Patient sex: M
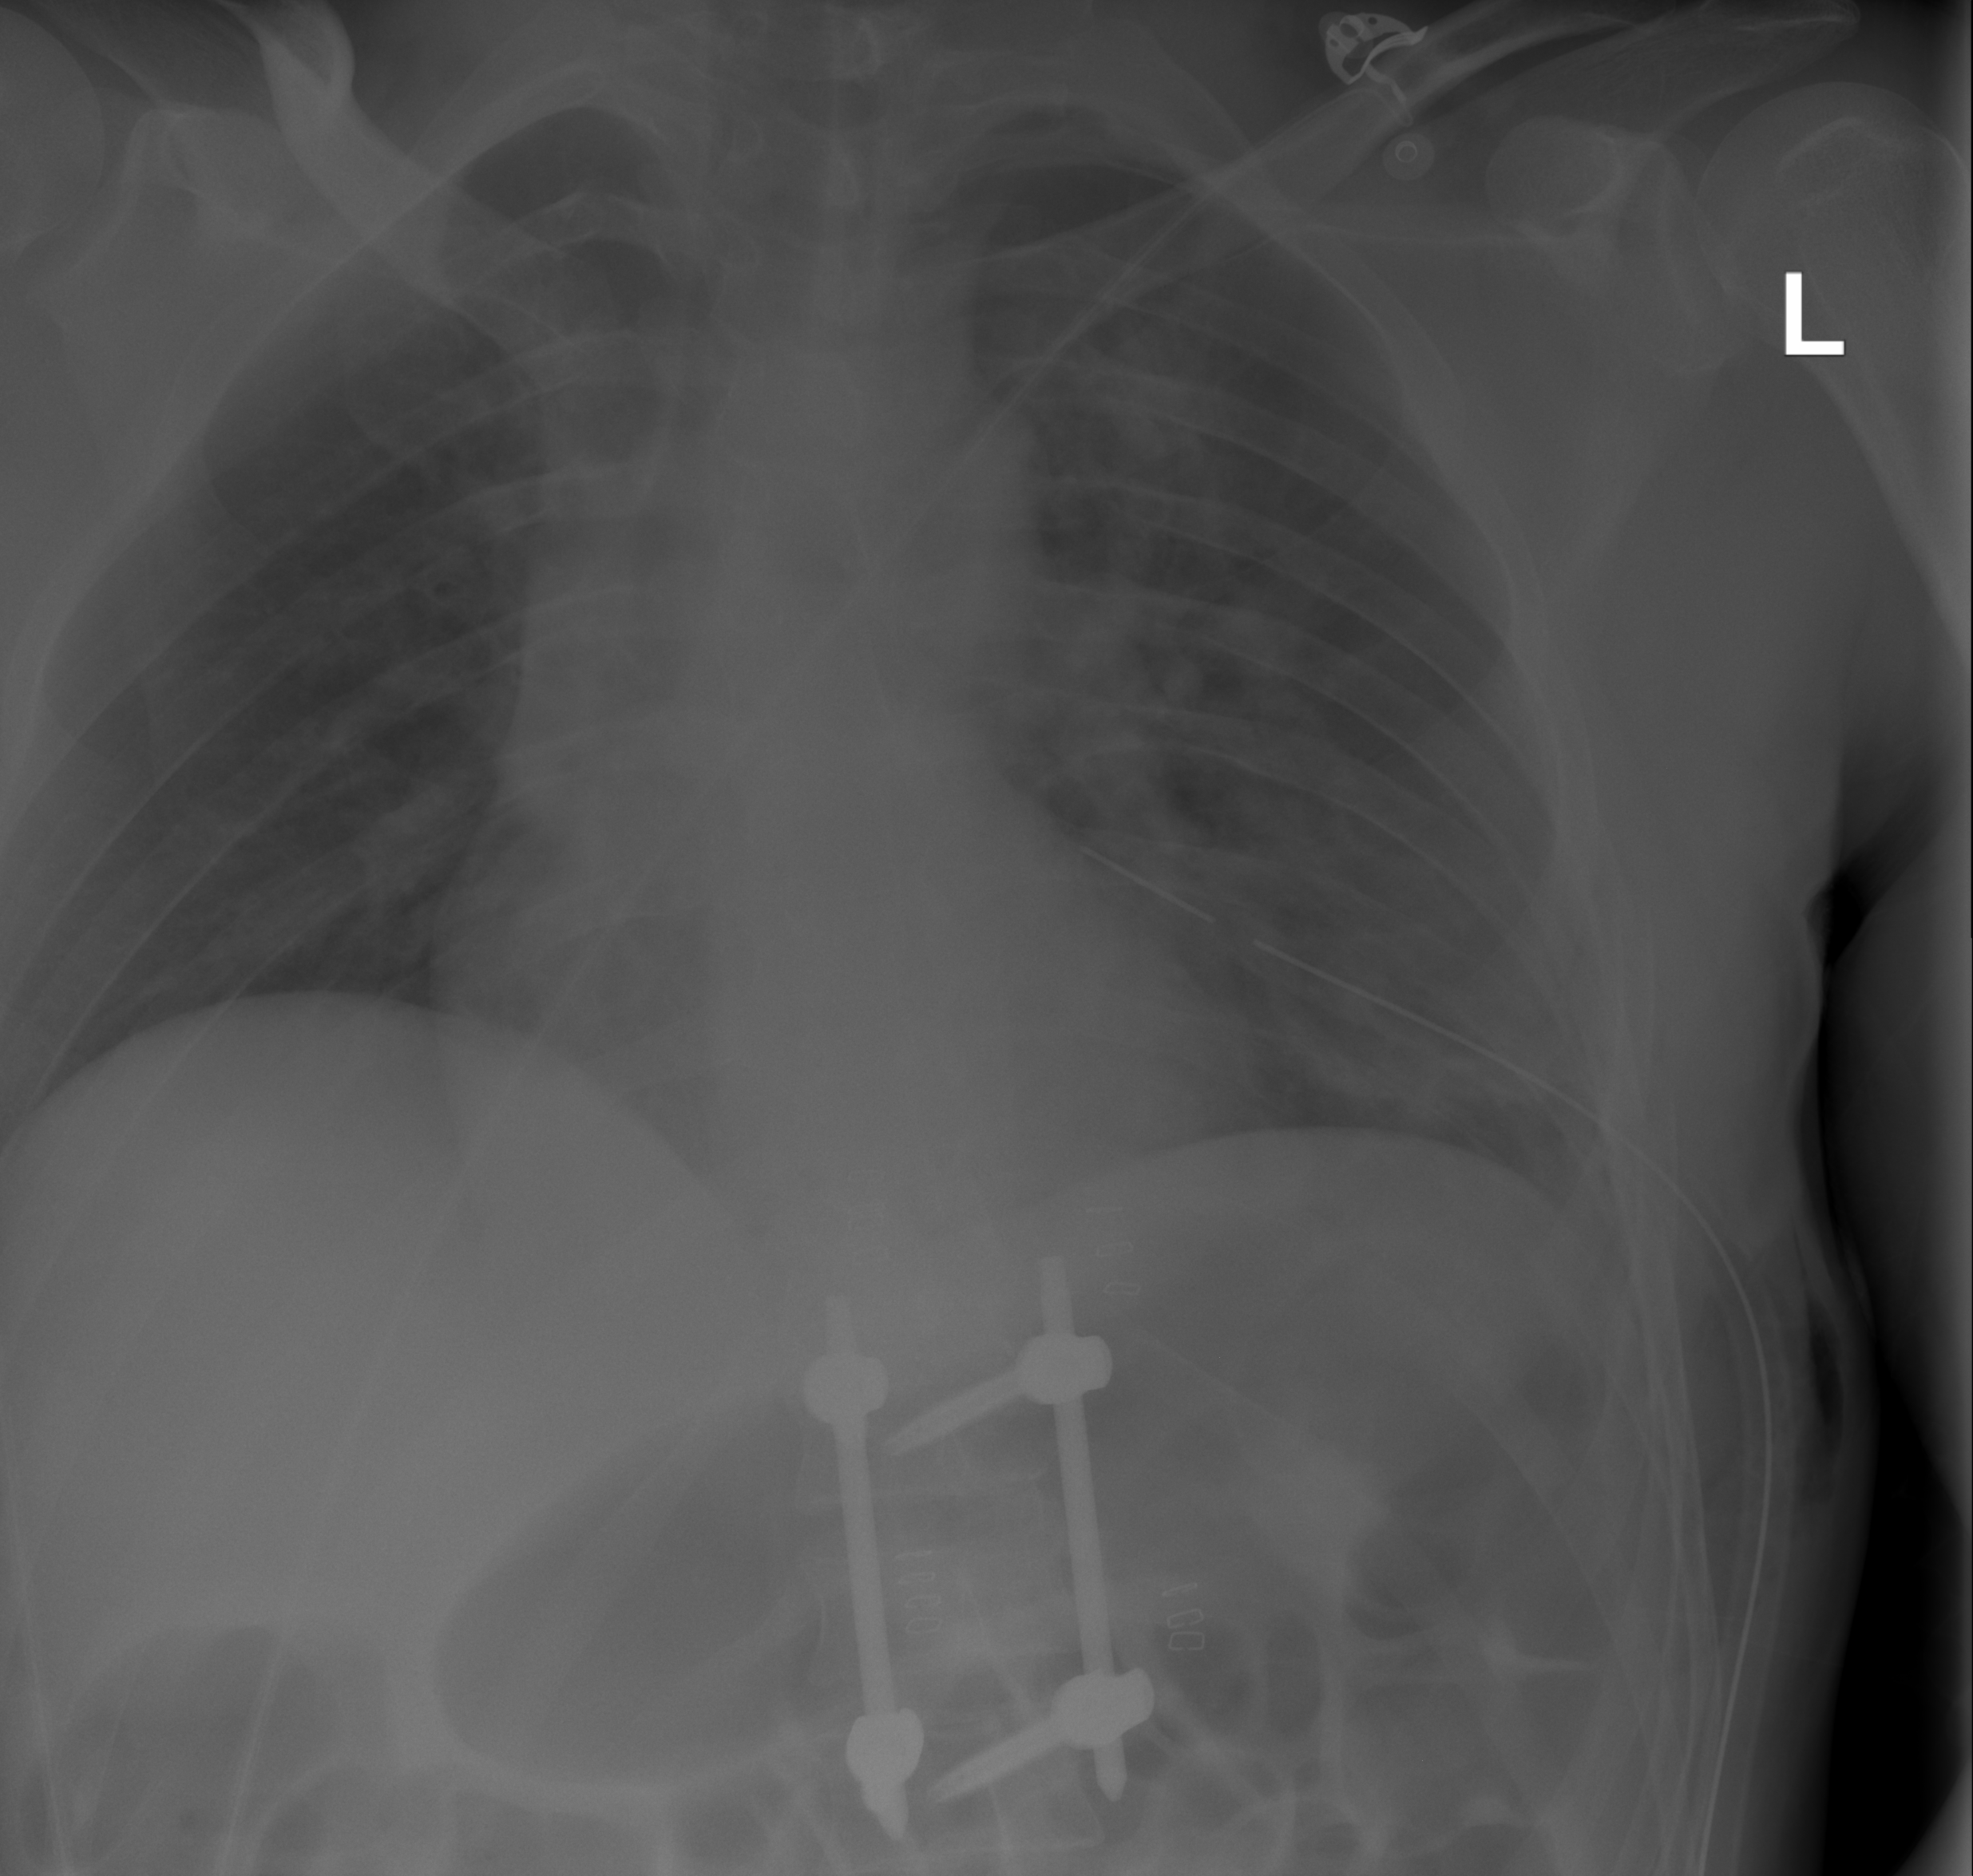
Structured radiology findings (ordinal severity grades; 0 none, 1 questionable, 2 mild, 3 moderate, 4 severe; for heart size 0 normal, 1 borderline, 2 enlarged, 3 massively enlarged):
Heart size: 0
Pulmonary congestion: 1
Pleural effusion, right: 0
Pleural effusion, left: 0
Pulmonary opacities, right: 0
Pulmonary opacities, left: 2
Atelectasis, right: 0
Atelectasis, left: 0